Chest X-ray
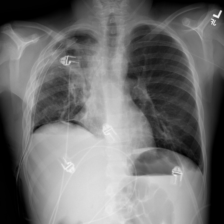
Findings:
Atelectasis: negative
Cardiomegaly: negative
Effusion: positive
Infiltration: positive
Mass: negative
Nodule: negative
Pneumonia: negative
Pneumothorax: positive
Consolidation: negative
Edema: negative
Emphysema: positive
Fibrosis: negative
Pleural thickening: negative
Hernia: negative